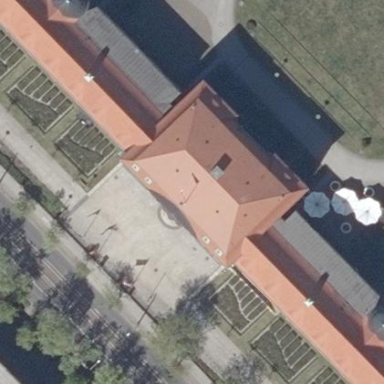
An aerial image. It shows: Civic building with hipped roof.